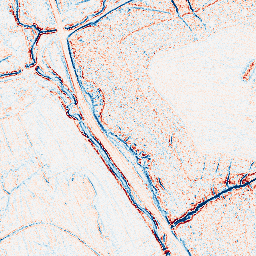
Category: edge_preserving
Decomposition family: bilateral
Decomposition parameters: d: 5
sigma_color: 25
sigma_space: 50
Upsampling method: sinc_hamming
Upsampling parameters: scale: 2
kernel_size: 8
Upsampling scale: 2